Field crop: maize
Growth stage: 2
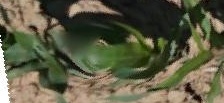
Species: maize